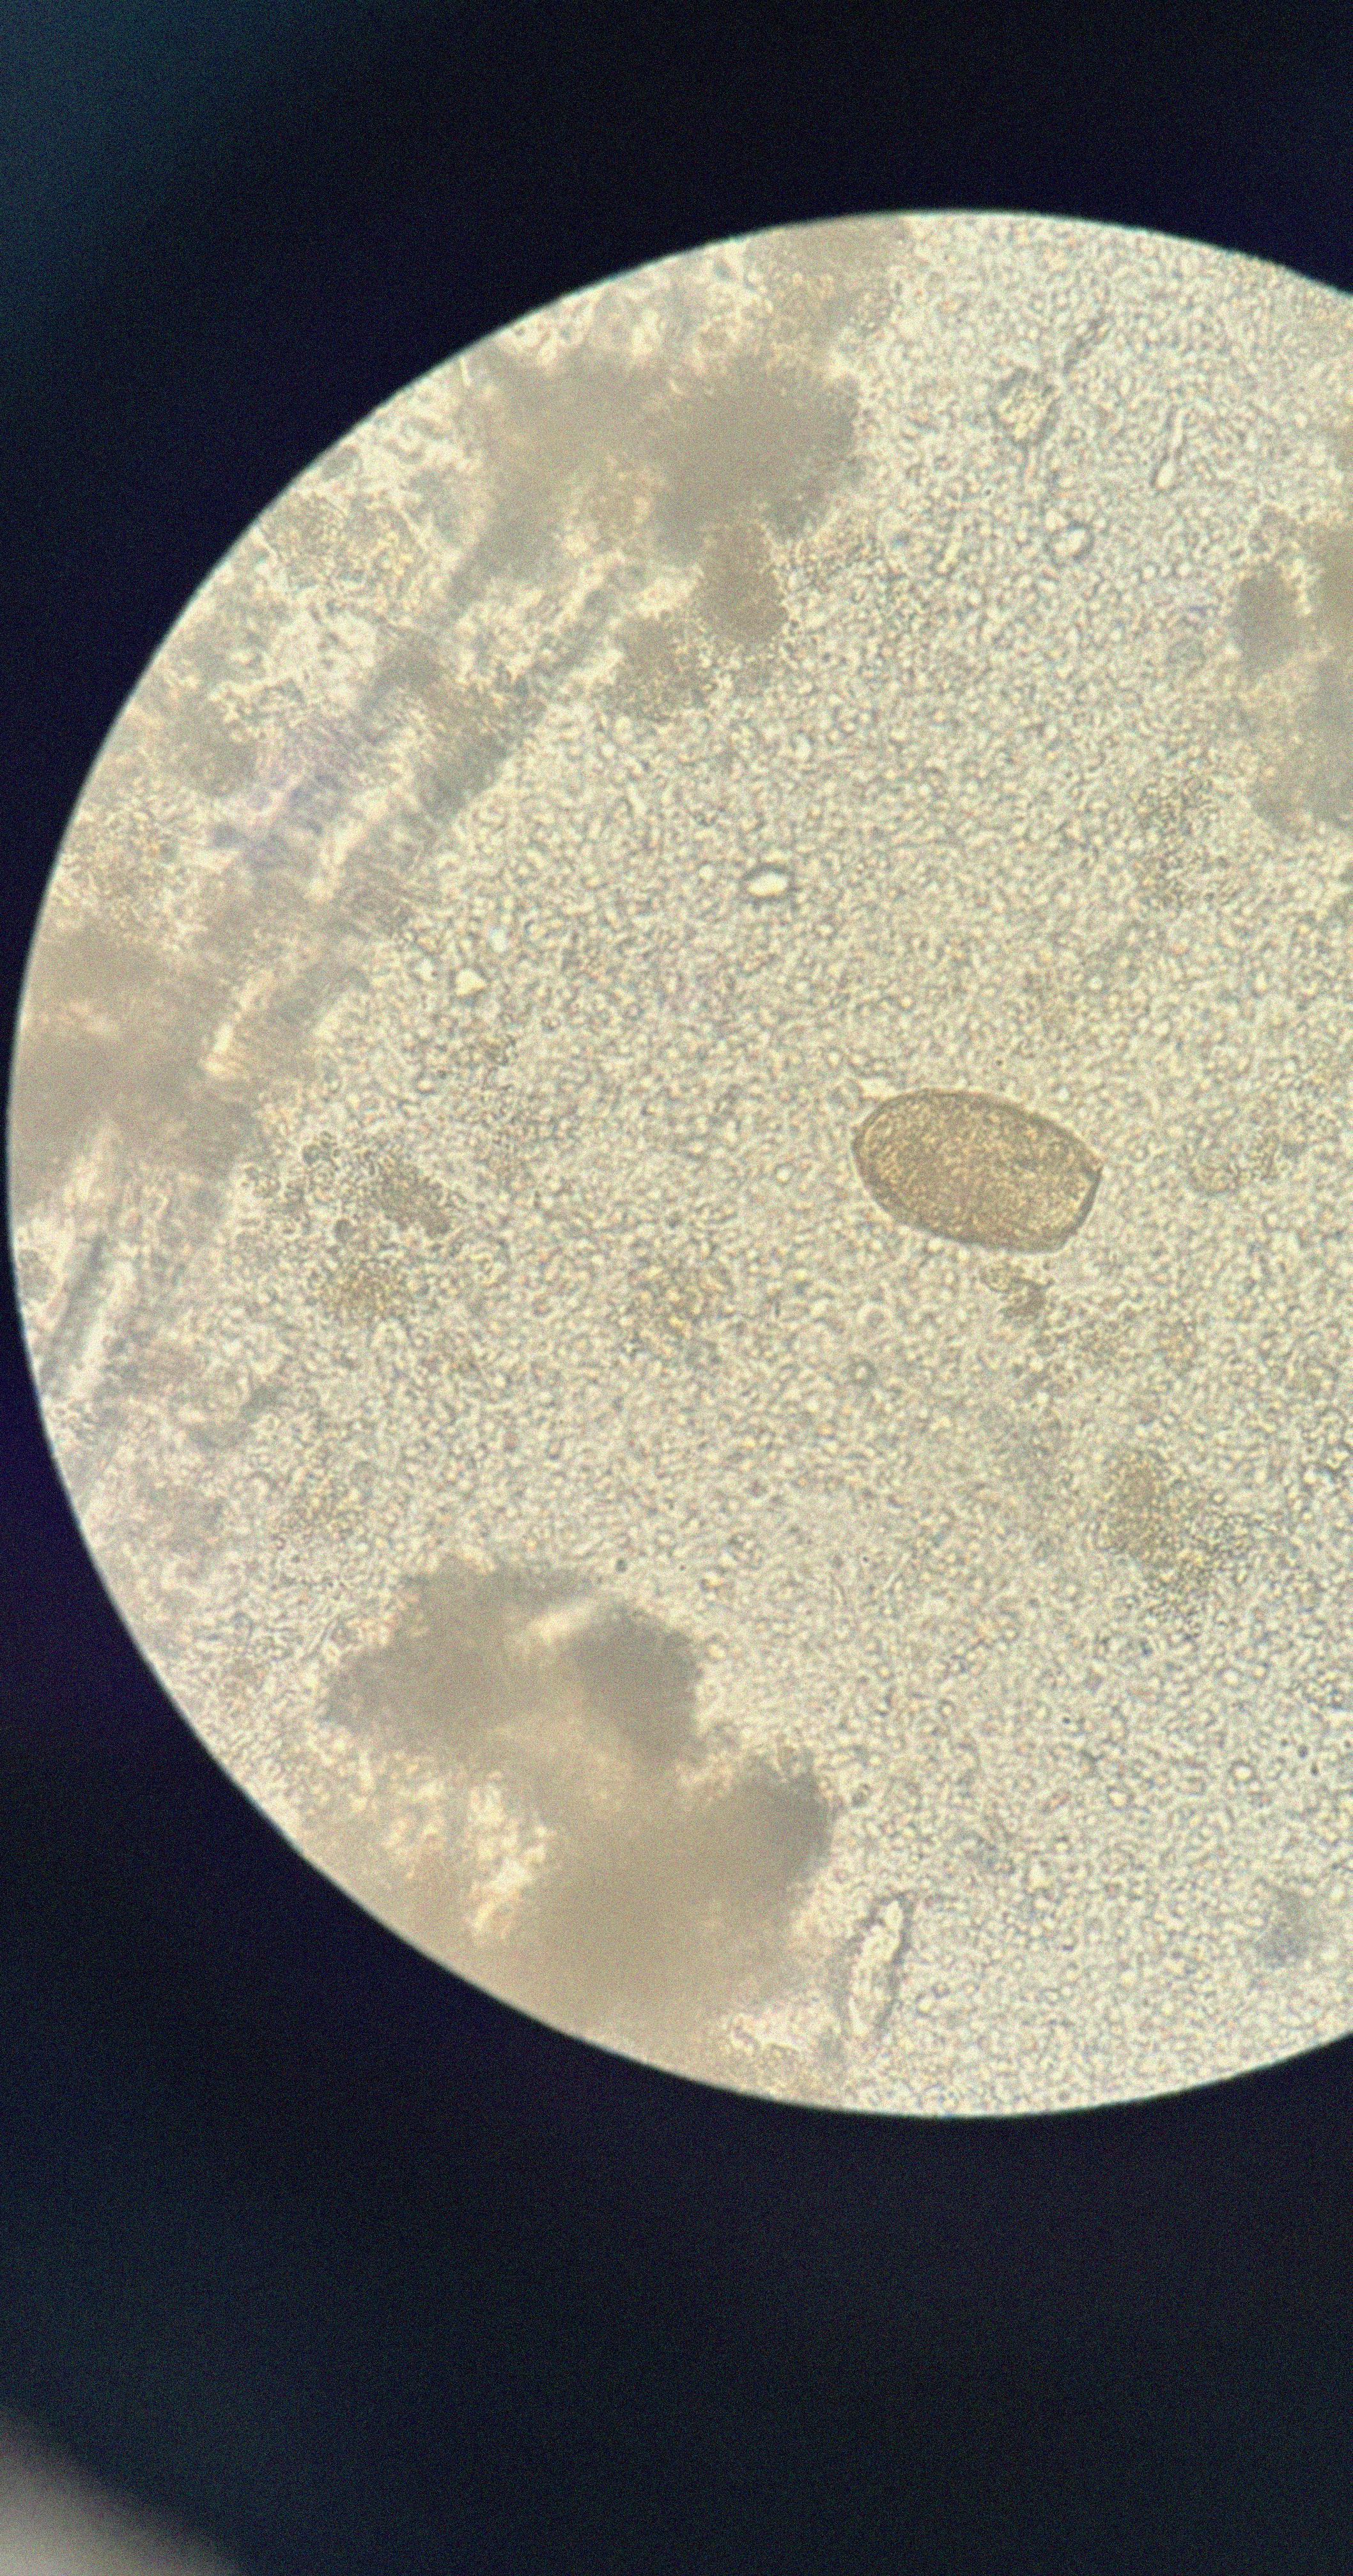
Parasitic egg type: Paragonimus spp